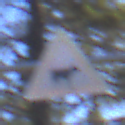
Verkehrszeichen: ViehtriebLinks
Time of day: MorningAfternoon
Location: Outdoor (Nature)
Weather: Clear
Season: Winter
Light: Natural